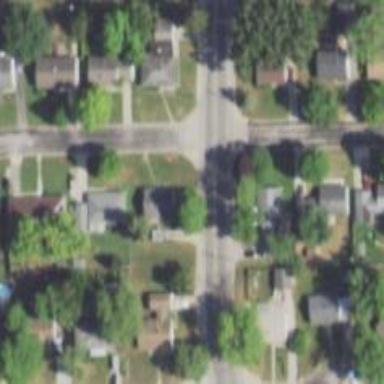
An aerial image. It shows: Unmarked crossing on the road.